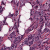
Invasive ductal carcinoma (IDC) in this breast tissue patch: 1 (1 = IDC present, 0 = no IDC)